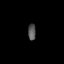
Tissue: skin
Cell type: Epithelial cells
Senescence score: 0.2741
Nuclear area (px): 124
Mean DAPI intensity: 86.573